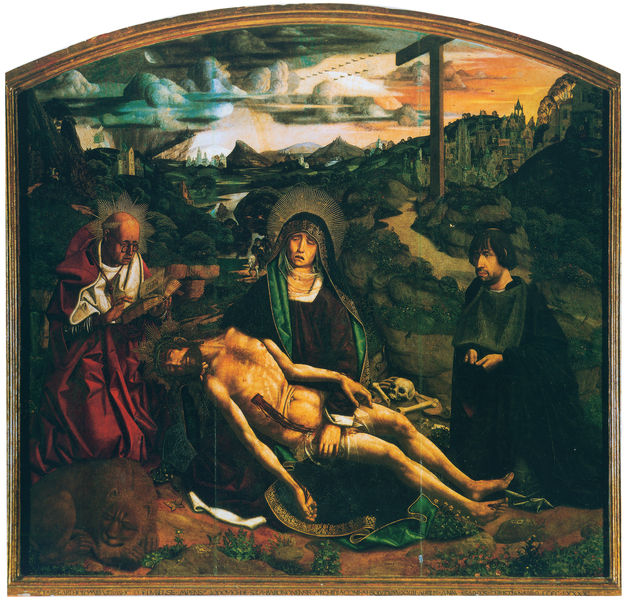
Titel: Pieded; Pietà
Künstler: Bartolomé Bermejo
Institution: Barcelona, Museu de la Catedral
Schlagwörter: dunkel, gemälde, gott, himmel, lendenschurz, mann, nackt, wolken, fluss, gelb, landschaft, stadt, frau, licht, rot, weg, johannes, tod, toter, trauer, busch, kirche, pfad, sonne, düster, berge, sonnenuntergang, buch, kreuz, heiligenschein, leben, christus, jesus, kreuzigung, knieend, knieen, legen, löwe, heilige, opfer, kraut, maria, gloriole, jerusalem, jesu, christentum, dornenkrone, grablegung, apostel, rote kutte